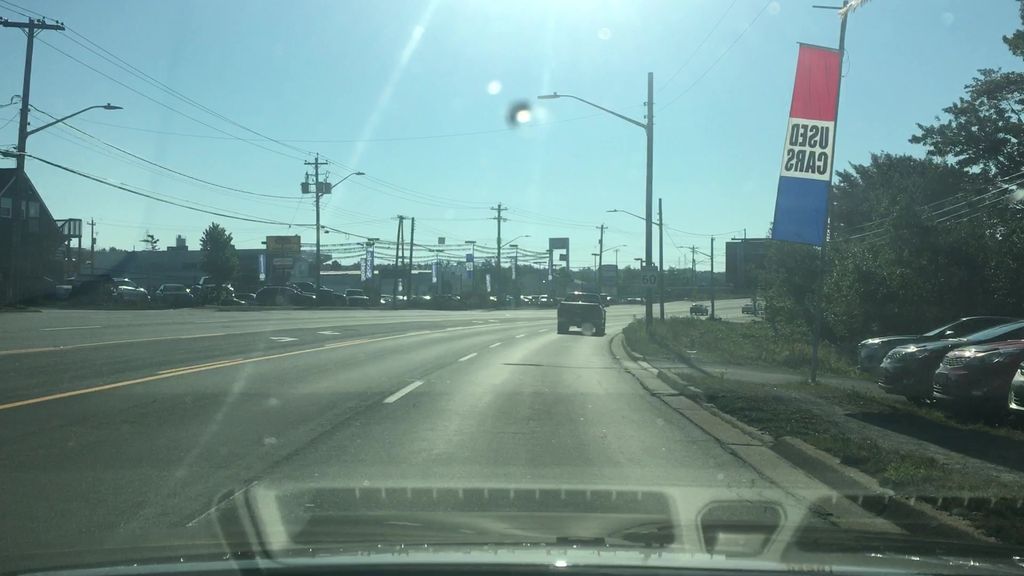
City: halifax